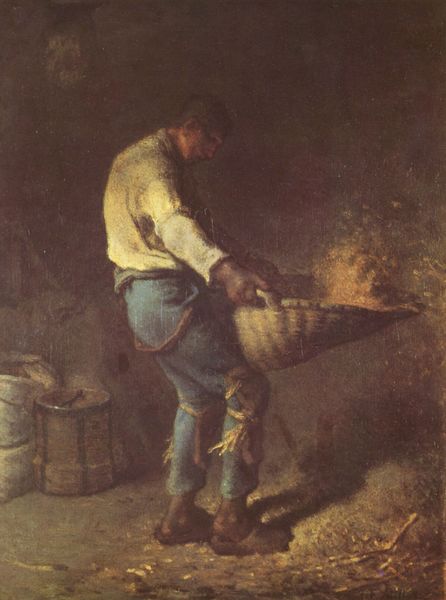
Titel: Mann beim Getreidesieben
Künstler: Jean François Millet
Standort: Paris
Institution: Musée d'Orsay
Schlagwörter: blau, dunkel, feuer, gemälde, hand, kopf, mann, schatten, weiß, gelb, ocker, braun, handschuhe, licht, nacht, profil, raum, rücken, schwarz, stroh, beige, hemd, hose, wand, arme, halten, hände, innenraum, niederlande, halme, mühle, hütte, boden, millet, gold, realismus, arbeit, bauern, müller, sack, schuppen, kanne, füße, schuhe, arbeiten, ernte, getreide, heu, korn, körbe, säcke, weizen, bauernhof, hof, arbeiter, blue, hands, white, black, dark, face, nose, old, painting, portrait, yellow, kraft, korb, brown, sandalen, knie, bauer, griff, fussboden, schmutz, unterhemd, scheune, staub, fass, gefässe, pantoffel, schlappen, späne, werkstatt, sklave, man, mittelalter, wams, hosentasche, ear, head, peasant, stall, dreck, gerste, sieben, barbizon, trog, feet, mehl, night, bottich, ähren, blaue hose, hosenträger, korbgeflecht, eimer, armut, mouth, realism, realist, pullover, fly, behälter, falling, pantoffeln, paysan, wind, speicher, knecht, holzschuhe, buckel, sabot, basket, bediensteter, anstrengend, clothes, tenne, art, ground, pants, shoes, pantinen, eye, cardin, kann, woven, farm, farmer, körner, sandals, sieb, gestrickt, ernste, schmutzig, scheffel, work, working, carry, trousers, worker, trennen, shirt, poor, realistic, schütte, creepy, barn, knieschoner, sepia, hay, straw, dreschen, spreu, slave, countryside, agriculture, corn, wheat, batteur de foin, getreidesieben, scheiune, schütteln, spanen, clogs, barrel, tired, knees, pile, harvest, bags, 19. jahrhundert, 1840, dunkel pantoffel, bucket, jar, spelzen, indoors, storage, jeans, blue pants, cellar, clocks, hunch, wicker, grain, bamboo, suspenders, ranch, nighttime, hail, hey, stalks, grobe hände, hamf, hale, humble, sibe, miclkanne, seeds, chaff, heap, kornsieber, worked, baskter, knee brace, cleaning wheat, spreu und weizen trennen, chaffe, farner, ahle, facing away, bassket, shaking, sifting, wehat, winnowing, winnow